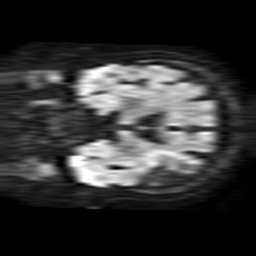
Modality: TRACE
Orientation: coronal
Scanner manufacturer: philips
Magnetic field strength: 1.5 T
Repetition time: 3.393 s
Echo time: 0.06922 s